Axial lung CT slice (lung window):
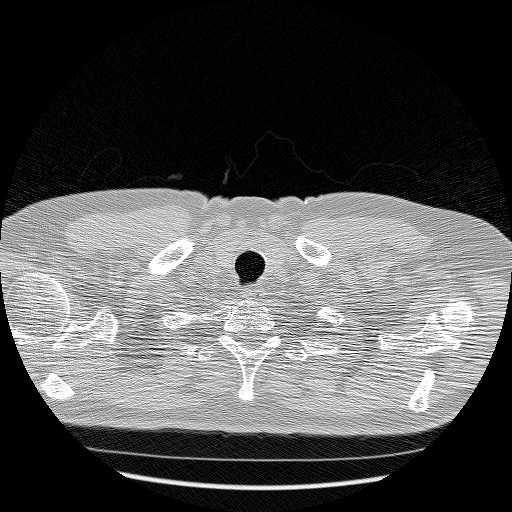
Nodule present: no